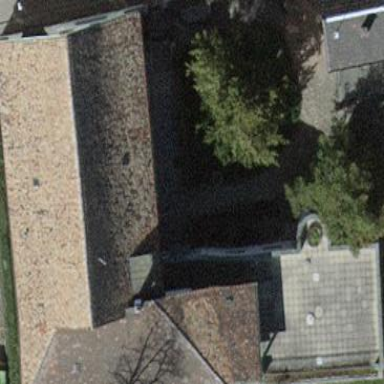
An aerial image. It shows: Office building with gabled roof.